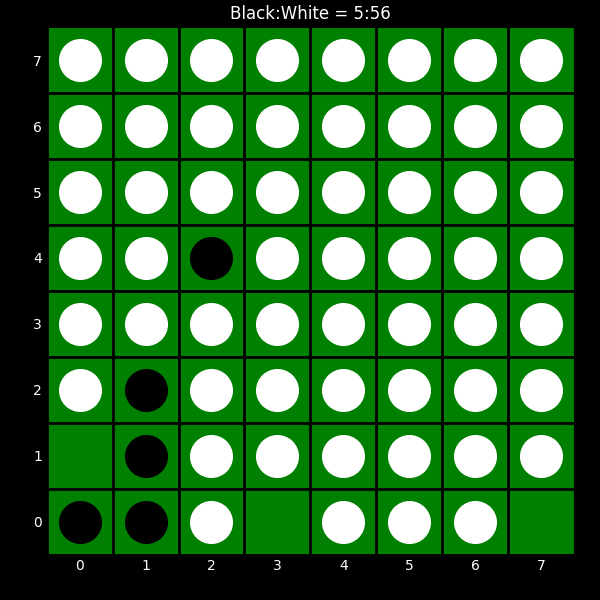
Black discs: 5
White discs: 56